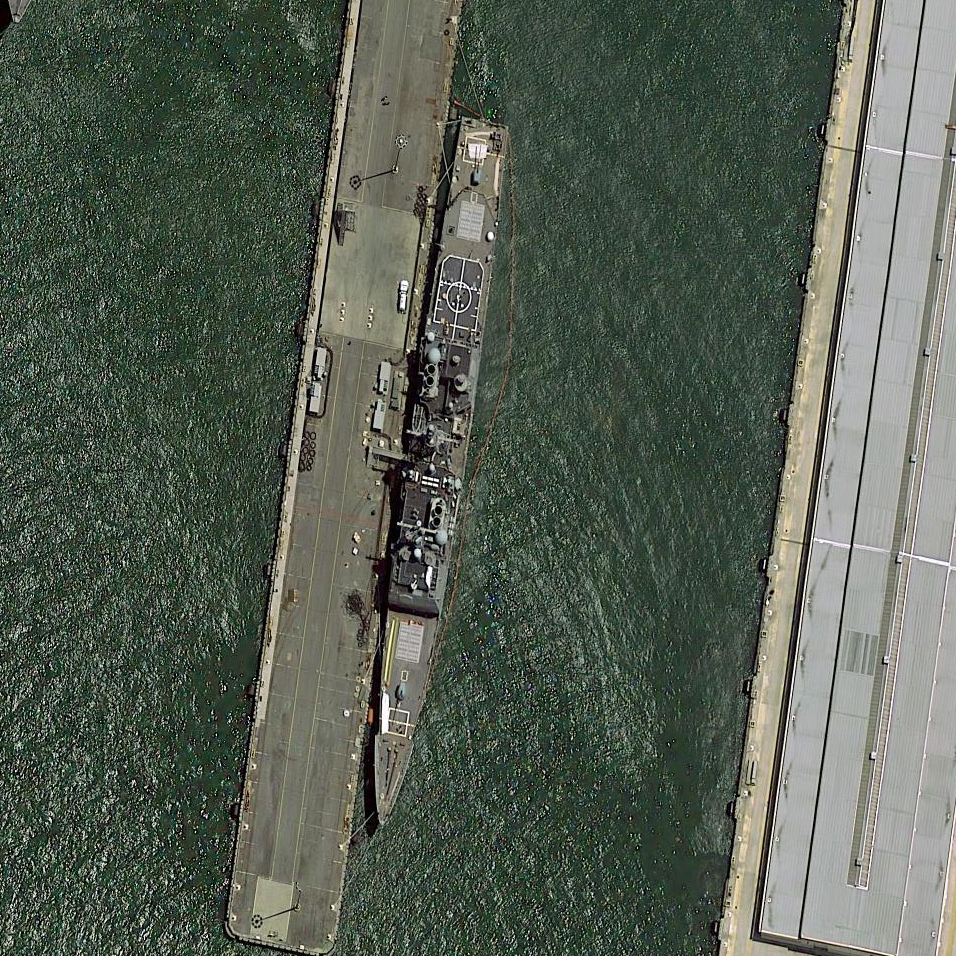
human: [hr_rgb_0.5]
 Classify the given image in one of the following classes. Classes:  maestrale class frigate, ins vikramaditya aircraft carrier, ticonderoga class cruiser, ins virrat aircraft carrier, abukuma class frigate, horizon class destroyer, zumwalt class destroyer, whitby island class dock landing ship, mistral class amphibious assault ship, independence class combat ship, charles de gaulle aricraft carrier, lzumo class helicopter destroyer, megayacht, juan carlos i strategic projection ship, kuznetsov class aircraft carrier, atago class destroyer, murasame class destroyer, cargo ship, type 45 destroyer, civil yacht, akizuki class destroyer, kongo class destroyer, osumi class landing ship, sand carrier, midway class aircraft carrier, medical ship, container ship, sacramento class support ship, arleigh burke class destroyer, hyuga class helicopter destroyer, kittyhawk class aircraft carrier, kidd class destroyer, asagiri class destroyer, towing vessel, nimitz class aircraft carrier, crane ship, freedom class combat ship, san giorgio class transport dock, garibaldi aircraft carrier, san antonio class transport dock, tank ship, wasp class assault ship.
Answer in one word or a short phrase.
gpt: Ticonderoga class cruiser